Question: I have below relative layout:
'''
<RelativeLayout
android:layout_width="match_parent"
android:layout_height="48dp"
android:paddingTop="5dp" >
<View
android:layout_width="match_parent"
android:layout_height="1dip"
android:layout_alignParentTop="true"
android:layout_marginLeft="4dip"
android:layout_marginRight="4dip" />
<View
android:id="@+id/buttonDivider"
android:layout_width="1dip"
android:layout_height="wrap_content"
android:layout_alignParentBottom="true"
android:layout_alignParentTop="true"
android:layout_centerHorizontal="true"
android:layout_marginBottom="4dip"
android:layout_marginTop="4dip" />
<Button
android:id="@+id/btnOpen"
android:layout_width="wrap_content"
android:layout_height="wrap_content"
android:layout_alignParentBottom="true"
android:layout_alignParentLeft="true"
android:layout_alignParentTop="true"
android:layout_toLeftOf="@id/buttonDivider"
android:text="Open" />
<Button
android:id="@+id/btnDelete"
android:layout_width="wrap_content"
android:layout_height="wrap_content"
android:layout_alignParentBottom="true"
android:layout_alignParentTop="true"
android:text="Delete" />
<Button
android:id="@+id/btnClose"
android:layout_width="wrap_content"
android:layout_height="match_parent"
android:layout_alignParentBottom="true"
android:layout_alignParentRight="true"
android:layout_alignParentTop="true"
android:layout_toRightOf="@id/buttonDivider"
android:text="Close" />
</RelativeLayout>
'''
And it generates button like this:

I tried modifying properties, given enough time but can't get it right :(
How can I make it so three buttons appear in sequence while equally occupying width from parent (currently they are not equally distributed as shown in image):
'''
Open Delete Close
'''
Thanks for the help
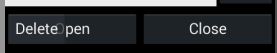
Answer: Do not use relative layout. The solutions is:
1. Use a horizontal linear layout for the parent layout.
2. Set android:weightSum="3" for the linear layout.
3. For each button set android:layout_width="0dp" and android:layout_weight="1". This will distribute them evenly.